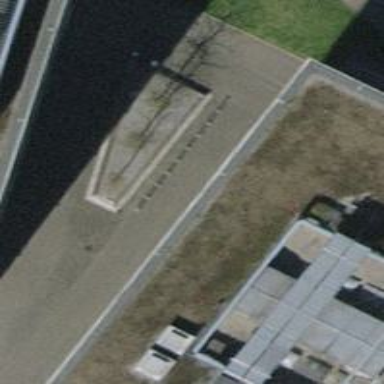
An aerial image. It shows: Bicycle parking area with stands.